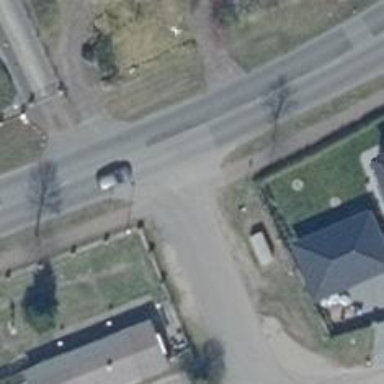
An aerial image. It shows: Smooth asphalt road in residential area.